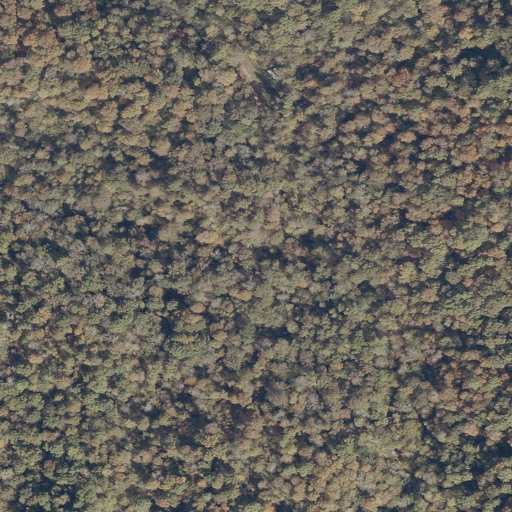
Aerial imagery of valley in Alabama named Lewis Hollow containing only deciduous forest